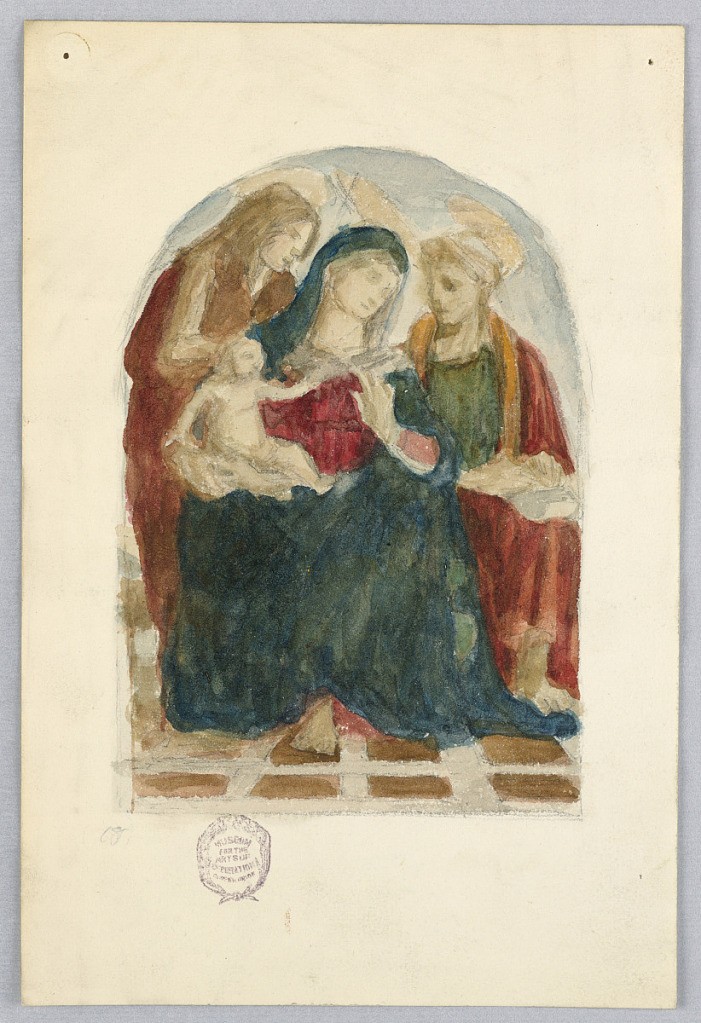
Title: Madonna and Child
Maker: Francis Augustus Lathrop, American, 1849–1909
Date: ca. 1895
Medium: Brush and watercolor, graphite on cream paper
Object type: Drawing
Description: Madonna in red and blue, center, seated with Child. A saint at each side, facing inwards.